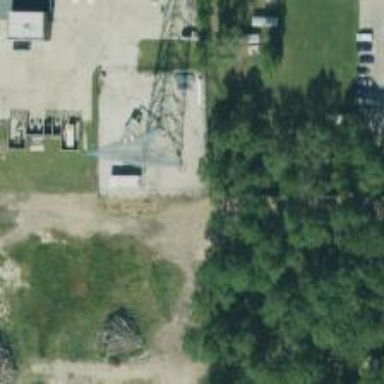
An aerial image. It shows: Man-made mast used for communication purposes.